Question: I created an app which reads the JPEG meta data and stores it in the database, so that we can see if it has rogue characters. I can extract the meta data using below code but i am unable to extract copyright Status. Is there a way i can extract that?
'''
var stream = new FileStream(file, FileMode.Open, FileAccess.Read);
var decoder = new JpegBitmapDecoder(stream, BitmapCreateOptions.None, BitmapCacheOption.None);
var metadata = decoder.Frames[0].Metadata as BitmapMetadata;
if (metadata != null)
{
dataGridView1.Rows.Add(file,
metadata.ApplicationName,
metadata.Author != null ? metadata.Author.Aggregate((old, val) => old ?? "" + "; " + val) : "",
metadata.CameraManufacturer,
metadata.CameraModel,
metadata.Comment,
metadata.Copyright,
metadata.DateTaken,
metadata.Format,
metadata.Keywords != null ? metadata.Keywords.Aggregate((old, val) => old ?? "" + "; " + val) : "",
metadata.Location,
metadata.Rating,
metadata.Subject,
metadata.Title,
metadata.GetQuery("/xmp/photoshop:Instructions"),
metadata.GetQuery("/xmp/xmpRights:UsageTerms/x-default"),
metadata.GetQuery("/xmp/photoshop:Credit")
);
}
'''
Is it possible to get "Copyright status" from code? this is in Photoshop and we can view it in Photoshop.

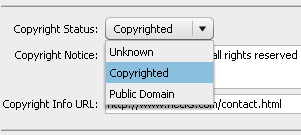
Answer: I have found the way, as Bridge suggested that Marked is the key. I asked business users for 3 images and below are my findings
'''
metadata.GetQuery("/xmp/xmpRights:Marked") = "" //for unknown
metadata.GetQuery("/xmp/xmpRights:Marked") = "false" //for public domain
metadata.GetQuery("/xmp/xmpRights:Marked") = "true" //for copyrighted
'''